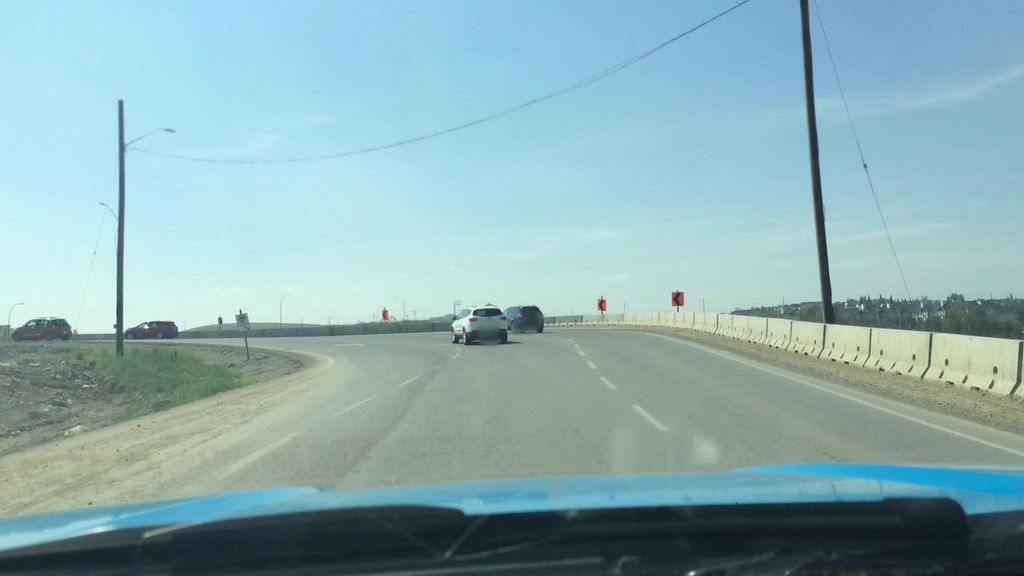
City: calgary